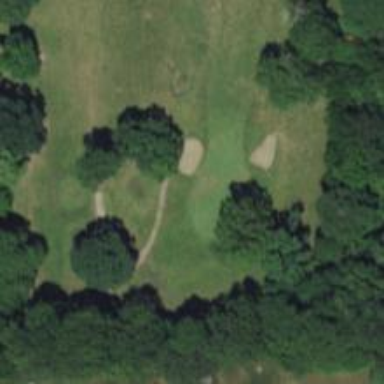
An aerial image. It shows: View of golf hole.